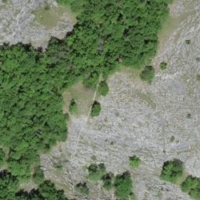
EUNIS habitat code: 40
Species observed at this site:
Saponaria ocymoides